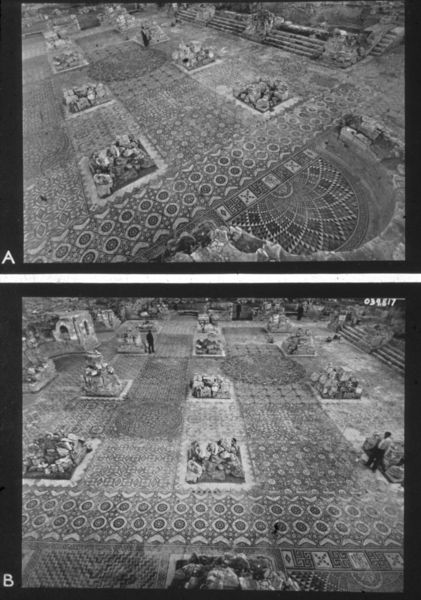
Titel: Badehalle, Mosaike - Ansicht von Süd-Ost und Ost
Standort: Jericho (Palästina)
Institution: Khirbat al-Mafjar (Umayyaden-Palast)
Schlagwörter: mann, weiß, menschen, stadt, blumen, grau, männer, pfeiler, schwarz, säule, säulen, zeichnung, gebäude, park, schloss, muster, ornament, teppich, alt, architektur, mensch, steine, innenraum, kirche, sträucher, boden, pflanzen, theater, arbeit, kreis, rund, garten, fotos, papier, ansicht, bogen, perspektive, pflaster, zwei, fußboden, linien, besucher, vogelperspektive, rundbogen, treppe, treppen, gerade, ornamente, halle, aufsicht, foto, fotografie, luftaufnahme, photographie, bögen, gang, nische, reste, ruine, antike, kirch, kreuz, orient, rechteck, schwarzweiss, fliesen, buchstaben, kreise, friedhof, ruinen, topografie, kacheln, mosaik, photo, ornamental, quadrate, kirchenschiff, antik, apsis, chor, beet, beete, gärten, platten, tempel, geometrie, viereck, bau, mosaikfußboden, ovale, pfeile, pompeij, basilika, rekonstruktion, rumpf, säulengang, grundriss, baustelle, archäologie, fundamente, dokumentation, luftansicht, ausgrabung, zirkel, archöologie, befund, bodenmosaik, fotografien, ggrabung, grabung, mauerreste, säulenreste, mauerrest, buchstben, grundmauern, rümpfe, b, a, pflanzgruppen, schwanrz